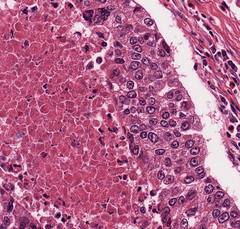
Tumor epithelial tissue: yes
Tumor-associated stroma tissue: yes
Normal tissue: no